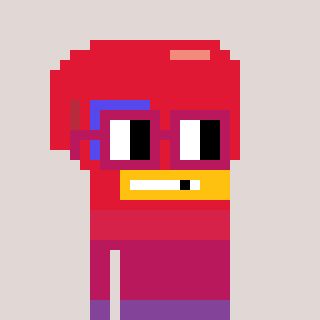
a pixel art character with square dark red glasses, a boxing glove-shaped head and a darkpink-colored body on a warm background